Aerial crown-view tile of a tropical tree (Barro Colorado Island, Panama), acquired 20240611:
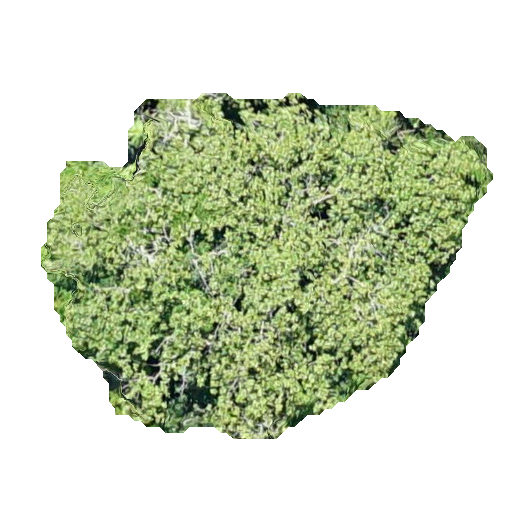
Species: Hieronyma alchorneoides
GBIF accepted scientific name: Hieronyma alchorneoides
Crown area: 176.247 m²